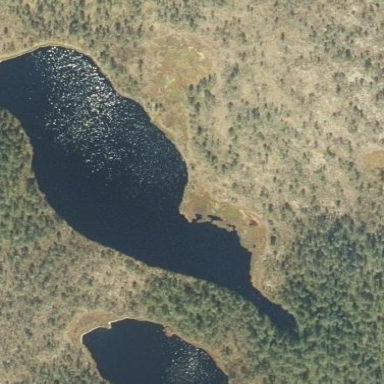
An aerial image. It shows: Serene lake surrounded by nature.